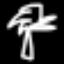
Label: palm tree